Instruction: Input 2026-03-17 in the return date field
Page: home
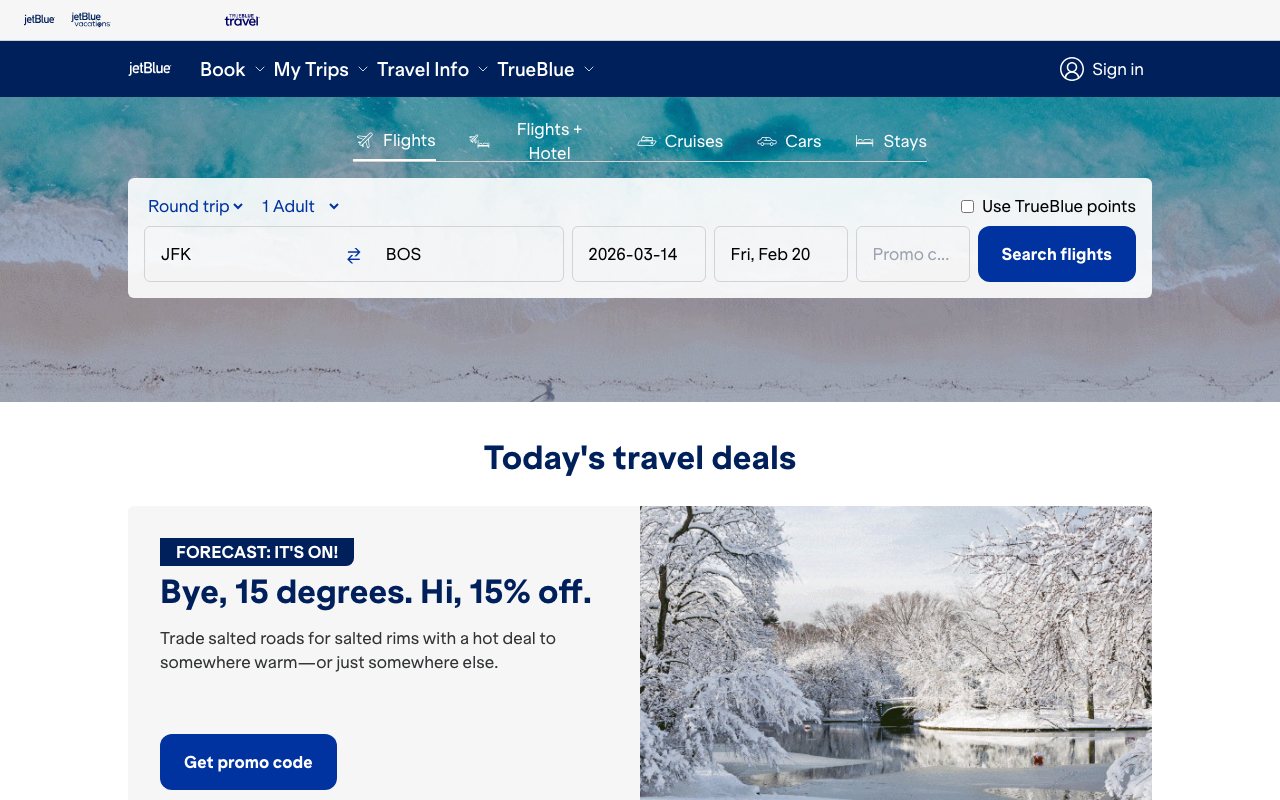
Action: type